Question: Is Instagram installed?
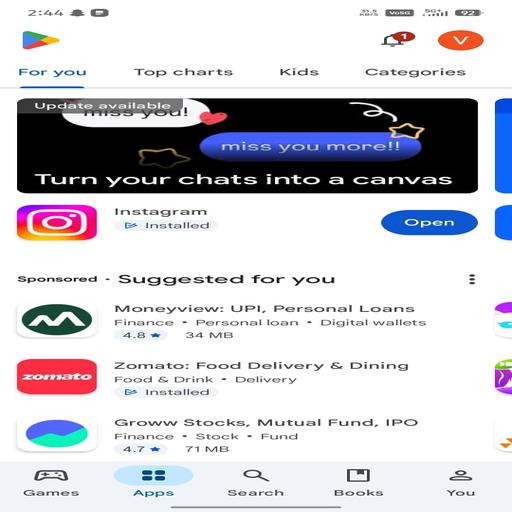
Answer: Yes, installed